Question: I have troubles with my VS2013 Express Wpf Designer. He won't load the views in wich I use Custom converters. The application compile and run fine and my converters work as expected. But in design mode, I keep getting "The name {converterClassName} does not exist in the namespace {namespace}"
Thing is, while I don't use the designer to create the view, I use it to have an idea of what I am doing will look like without having to debug, so I'll be super glad if it could work again.

(Pardon my Frenchiness)
---
I reference my namespace (wich belongs to the same assembly than the view this way :
'''
<UserControl xmlns:converters="clr-namespace:Sequenceur.ProdUI.IHM.Converters">
'''
Declare the ressource this way :
'''
<UserControl.Resources>
<converters:BoolToVisibility x:Key="visibilityConverter"/>
</UserControl.Resources>
'''
(The problem is the same with a Window)
And use my converter this way :
'''
<MenuItem Header="Maintenance" Visibility="{Binding Path=AdminMode, Converter={StaticResource ResourceKey=visibilityConverter}}">
'''
It's a simple 'IValueConverter' realization, nothing fancy.
In all my other projects, the designer load just fine even with converters. You may like to know that I have made some dirty copy/past with my view from an other project, it must come from that, but i can't see where...
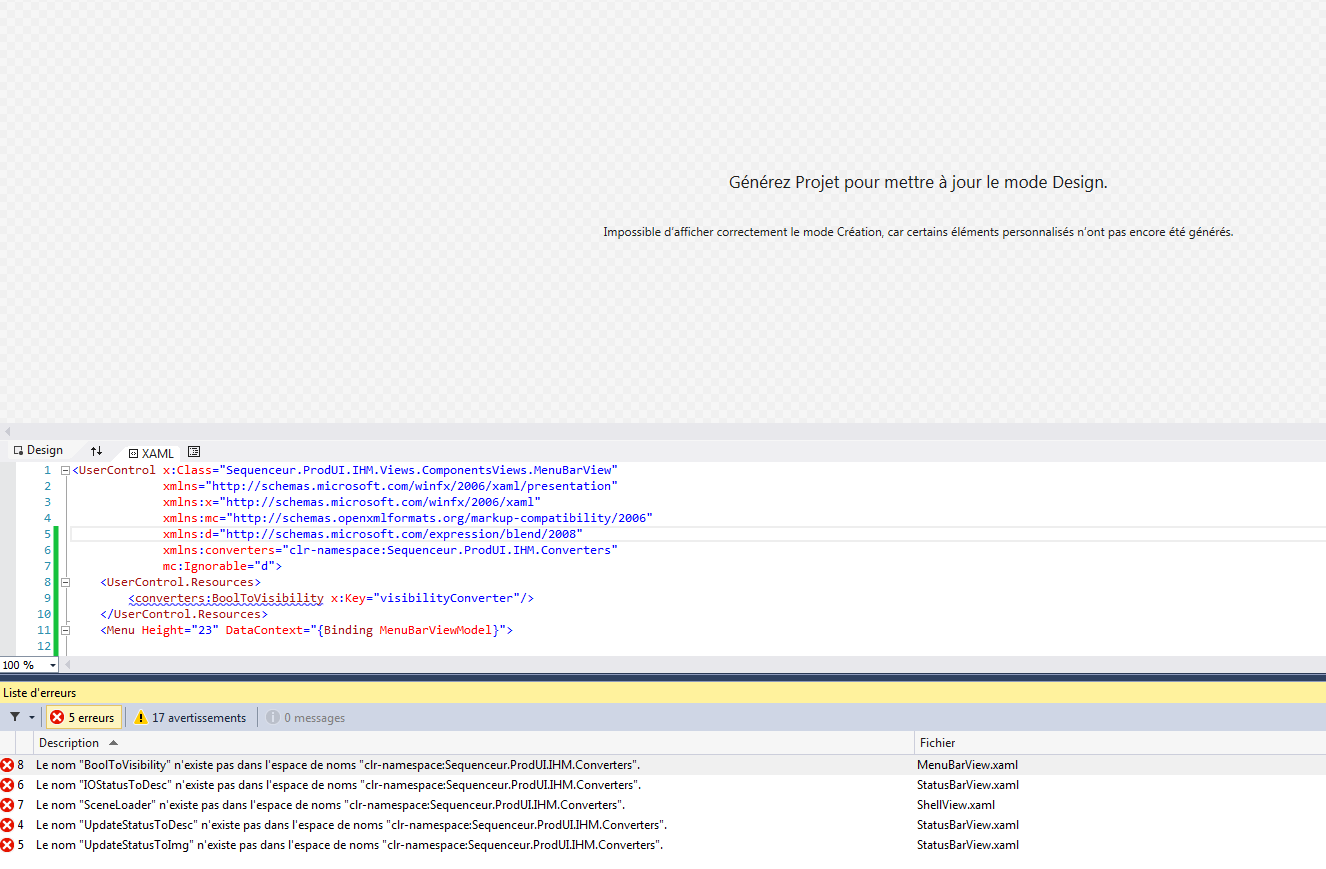
Answer: I have had similar problems with VS 2012, for converters as well as for resources from resx files. I'm afraid I don't have a solution that works every time, but inspiring myself from similar questions such as <URL>.
If that doesn't work, the answers in the above link mention other solutions which I haven't personnaly tried, including adding the assembly information to the clr-namespace or changing the output path.
I have also seen the solution which consists of creating a new project to get rid of the error but as these errors tend to be recurring, it is a temporary solution only (and an annoying one at that, especially when working with source control).